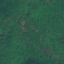
Label: Forest